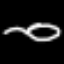
Label: angel